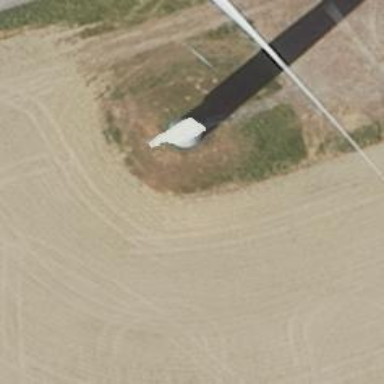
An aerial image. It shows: Wind generator powered by Vestas horizontal axis wind turbine.